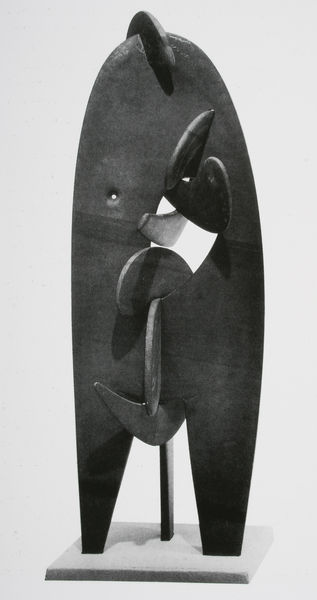
Titel: Humpty Dumpty
Künstler: Isamu Noguchi
Standort: New York (New York)
Institution: Whitney Museum of American Art
Schlagwörter: grau, holz, nase, ohr, tier, augen, mensch, sockel, auge, skulptur, statue, beine, schwanz, stab, abstrakt, afrika, modern, formen, metall, bronze, plastik, foto, schwein, loch, objekt, rundung, blech, durchbrochen, rundungen, elefant, rüssel, stoßzähne, ineinander, skuptur, stosszahn, dreidomensional